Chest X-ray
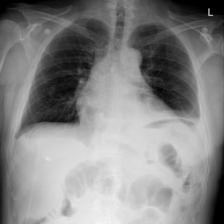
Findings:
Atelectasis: negative
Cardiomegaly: negative
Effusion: negative
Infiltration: negative
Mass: negative
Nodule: negative
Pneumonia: negative
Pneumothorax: negative
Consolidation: negative
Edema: negative
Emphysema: negative
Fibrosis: negative
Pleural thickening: negative
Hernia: negative